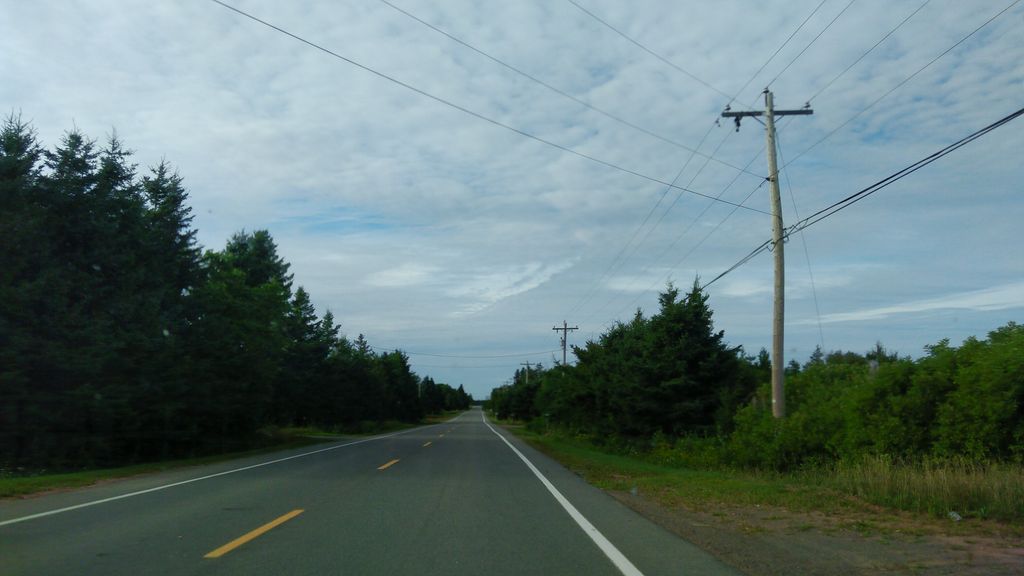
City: charlottetown